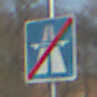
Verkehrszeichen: EndeAutbahn
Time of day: MorningAfternoon
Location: Outdoor (Suburban)
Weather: PartlyCloudy
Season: NotSpecified
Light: Natural